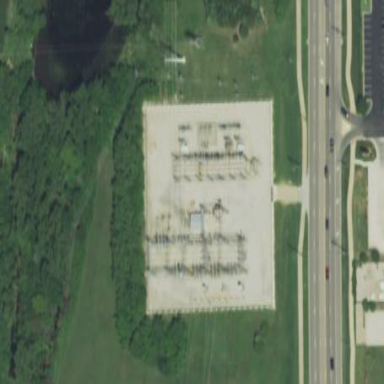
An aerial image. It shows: Outdoor distribution-level power substation enclosed by fence.